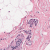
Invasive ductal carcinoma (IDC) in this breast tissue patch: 0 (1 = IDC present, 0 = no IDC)